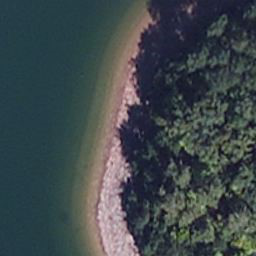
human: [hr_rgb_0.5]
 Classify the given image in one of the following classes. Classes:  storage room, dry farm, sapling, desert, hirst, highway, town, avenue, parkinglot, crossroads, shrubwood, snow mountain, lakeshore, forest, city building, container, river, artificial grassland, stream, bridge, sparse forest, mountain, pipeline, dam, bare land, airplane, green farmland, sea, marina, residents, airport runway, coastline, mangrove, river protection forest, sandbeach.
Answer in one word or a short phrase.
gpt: lakeshore